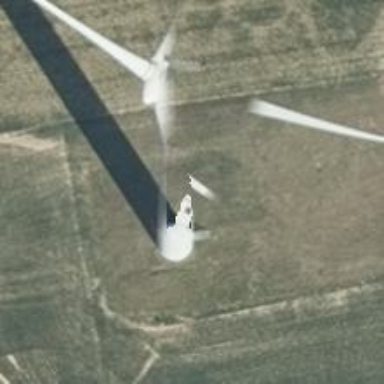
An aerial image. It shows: Wind generator with horizontal axis. The wind turbine is from Vestas.